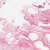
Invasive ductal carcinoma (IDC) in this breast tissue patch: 0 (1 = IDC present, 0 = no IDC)